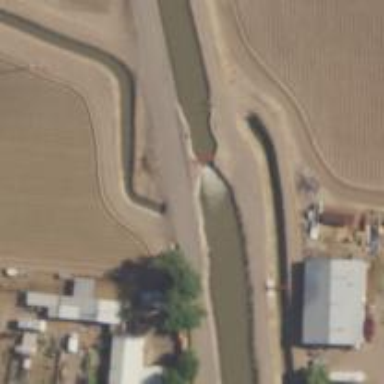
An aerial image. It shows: Sluice gate on the waterway.